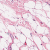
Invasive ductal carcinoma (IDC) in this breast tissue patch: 0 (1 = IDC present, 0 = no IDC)